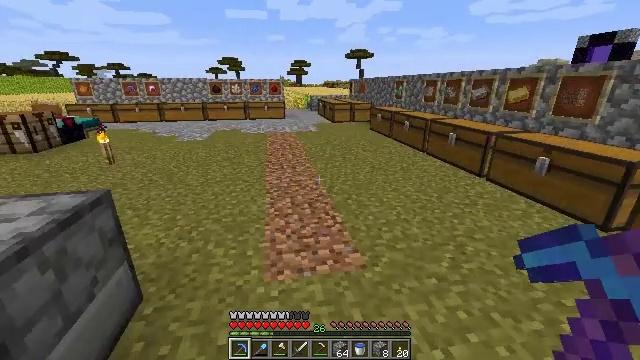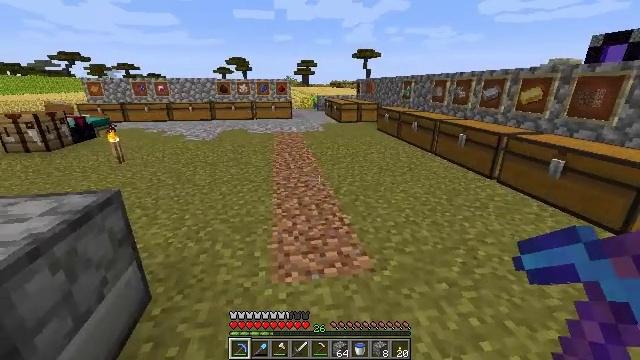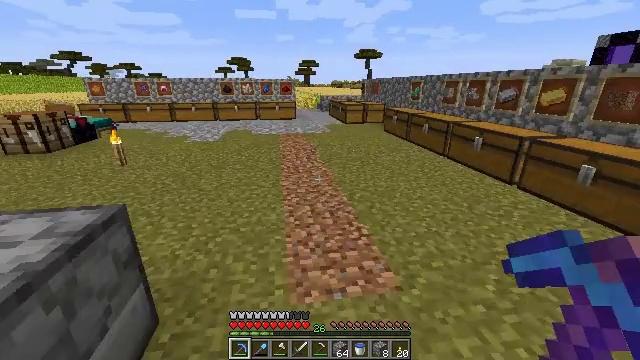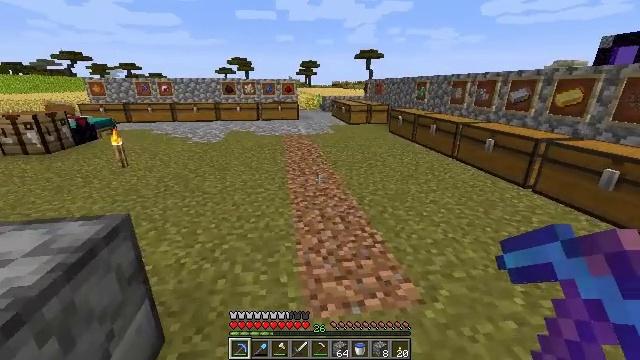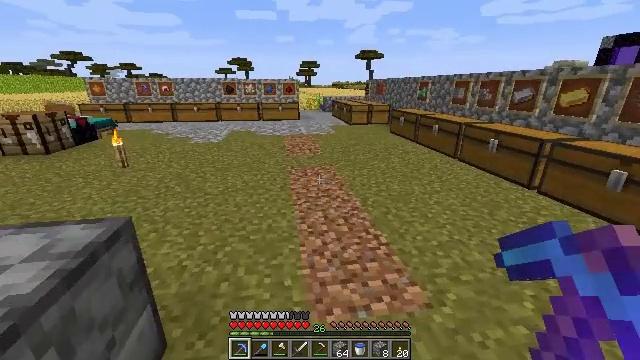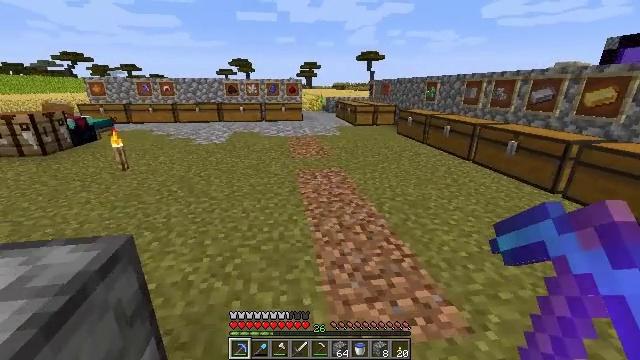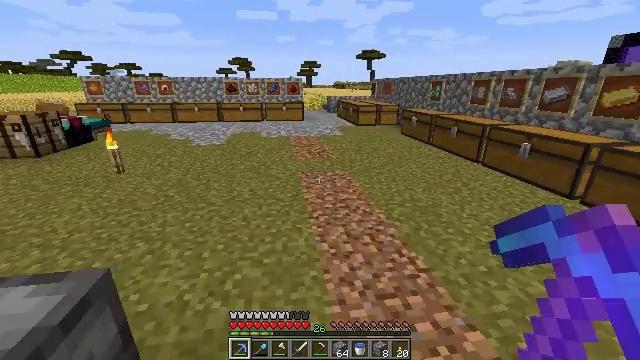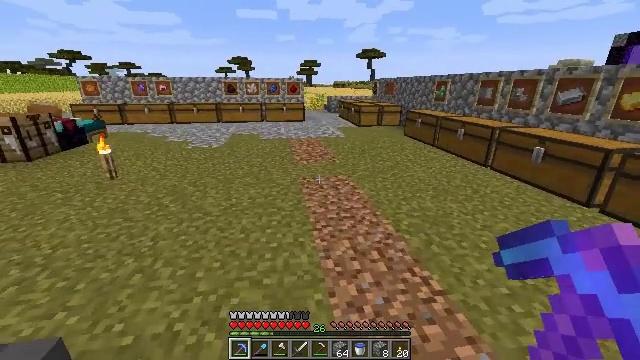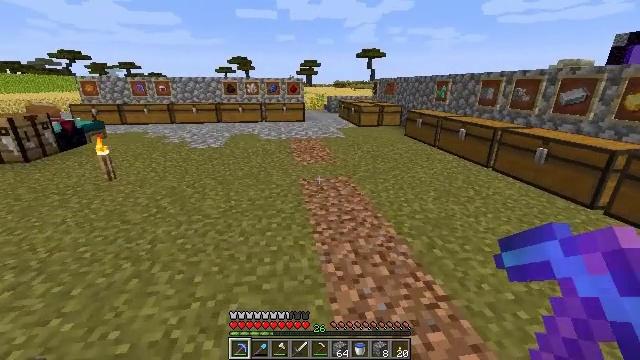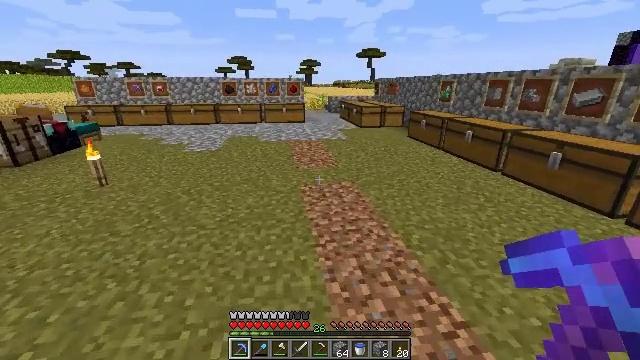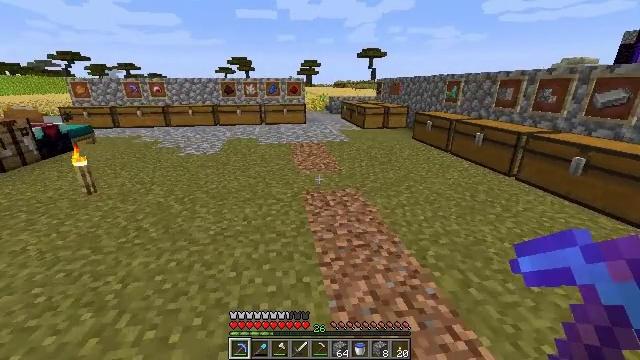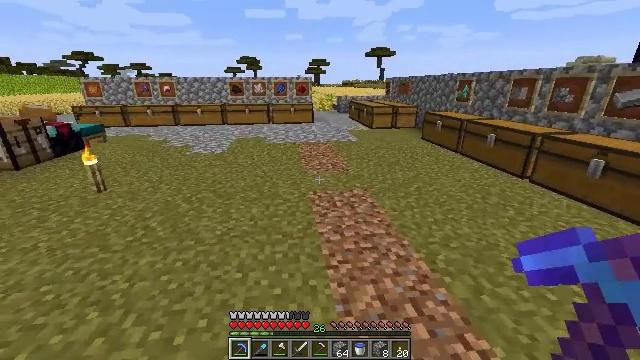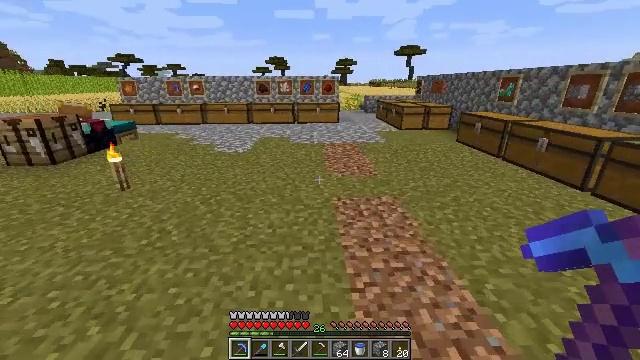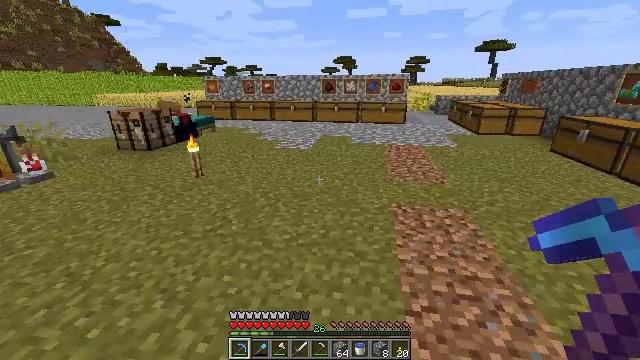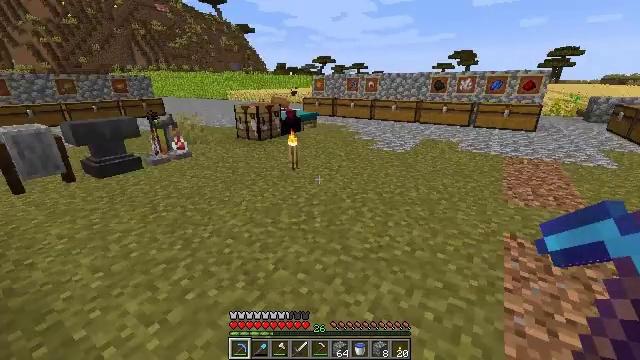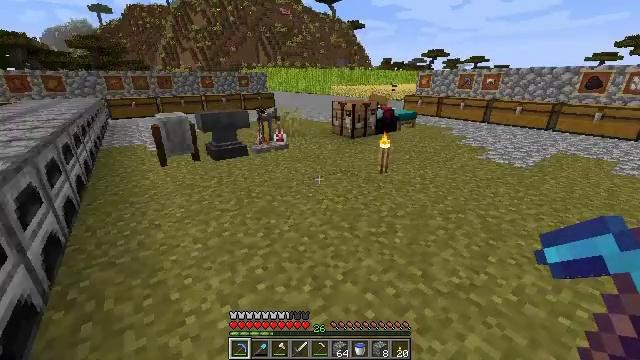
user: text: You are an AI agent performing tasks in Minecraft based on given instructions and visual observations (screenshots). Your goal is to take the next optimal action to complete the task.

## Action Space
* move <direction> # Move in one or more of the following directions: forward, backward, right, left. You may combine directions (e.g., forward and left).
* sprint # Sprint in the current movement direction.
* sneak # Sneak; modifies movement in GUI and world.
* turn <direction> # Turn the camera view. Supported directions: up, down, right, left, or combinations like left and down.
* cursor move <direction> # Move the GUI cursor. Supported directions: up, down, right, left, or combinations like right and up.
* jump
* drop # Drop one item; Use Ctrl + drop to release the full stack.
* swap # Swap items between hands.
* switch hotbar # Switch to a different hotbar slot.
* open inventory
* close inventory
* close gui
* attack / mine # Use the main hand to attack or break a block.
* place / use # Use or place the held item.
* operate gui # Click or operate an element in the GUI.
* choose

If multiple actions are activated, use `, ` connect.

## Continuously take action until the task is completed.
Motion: motion action
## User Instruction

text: Remove the acacia wall sign with a hit.
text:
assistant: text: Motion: move forward and move left, turn left
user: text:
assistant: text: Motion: move forward and move left
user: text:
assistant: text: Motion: move forward and move left
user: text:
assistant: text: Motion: move forward and move left
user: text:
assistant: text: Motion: move forward
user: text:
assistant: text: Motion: move forward
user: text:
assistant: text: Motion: move forward
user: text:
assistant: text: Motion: move forward
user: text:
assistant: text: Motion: move forward
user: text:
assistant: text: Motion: move forward
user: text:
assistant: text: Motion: move forward, turn left
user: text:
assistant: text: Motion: move forward, turn left
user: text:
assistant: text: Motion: move forward, turn left
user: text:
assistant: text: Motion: move forward, turn left
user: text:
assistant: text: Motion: move forward, turn left
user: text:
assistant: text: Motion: move forward and move right, turn left
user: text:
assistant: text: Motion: move forward and move right, turn left and up
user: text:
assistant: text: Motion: move right
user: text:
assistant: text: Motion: no_op
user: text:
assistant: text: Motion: no_op
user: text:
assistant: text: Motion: no_op
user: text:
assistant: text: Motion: no_op
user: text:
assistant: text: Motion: turn left
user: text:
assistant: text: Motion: turn left
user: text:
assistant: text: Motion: turn left
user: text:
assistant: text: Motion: no_op
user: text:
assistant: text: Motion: move forward
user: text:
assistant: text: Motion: move forward
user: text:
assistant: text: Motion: move forward
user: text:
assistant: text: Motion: move forward